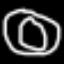
Label: donut